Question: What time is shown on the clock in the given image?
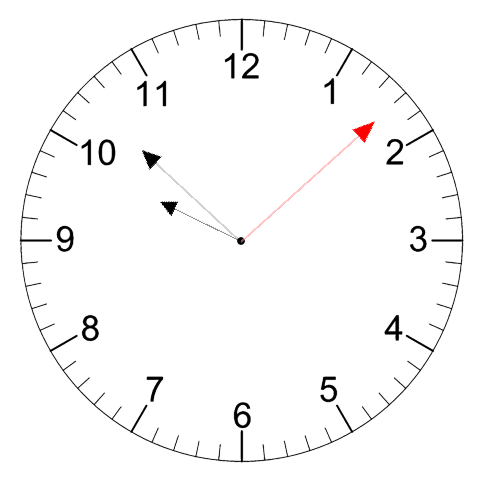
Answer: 09:52:08